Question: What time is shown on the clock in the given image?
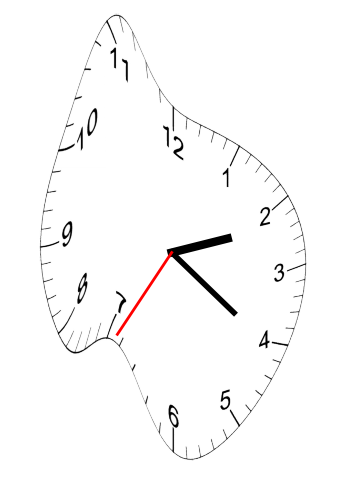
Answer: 02:20:35